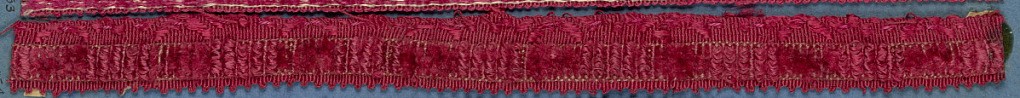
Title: Trimming
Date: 19th century
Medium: silk Technique: cut and uncut supplementary warp pile (velvet)
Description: Red trimming fragment with a design of blocks covering half the width; the other half in a floral pattern. One picot edge.